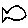
Label: fish